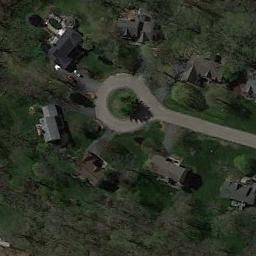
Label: medium_residential